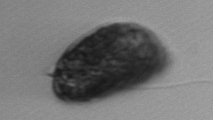
Label: Prorocentrum